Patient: sex F, age 56
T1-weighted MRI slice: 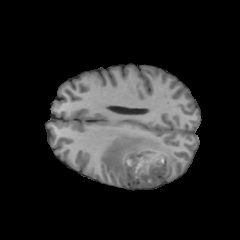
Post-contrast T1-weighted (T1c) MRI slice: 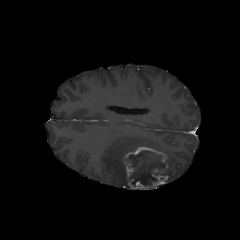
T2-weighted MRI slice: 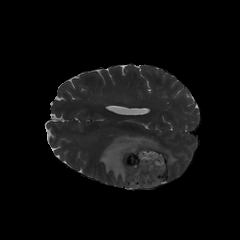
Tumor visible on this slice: yes
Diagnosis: Glioblastoma, IDH-wildtype
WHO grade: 4